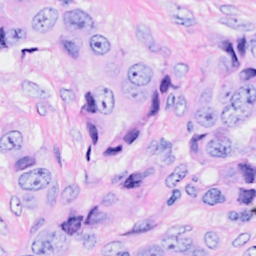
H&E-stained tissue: Breast